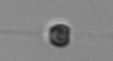
Label: Apedinella